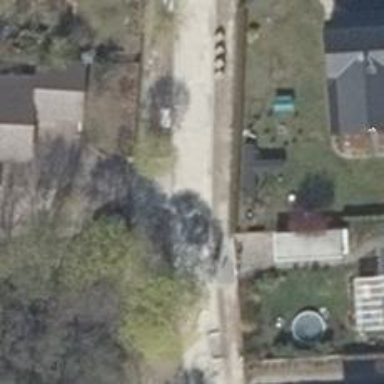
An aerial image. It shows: Driveway.